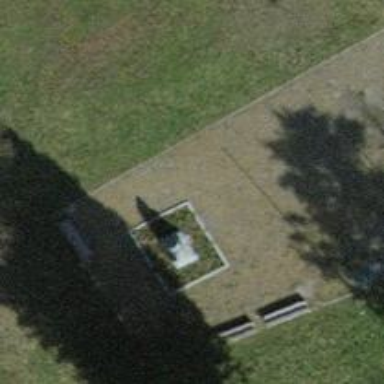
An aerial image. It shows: Memorial site with historic significance.